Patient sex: M
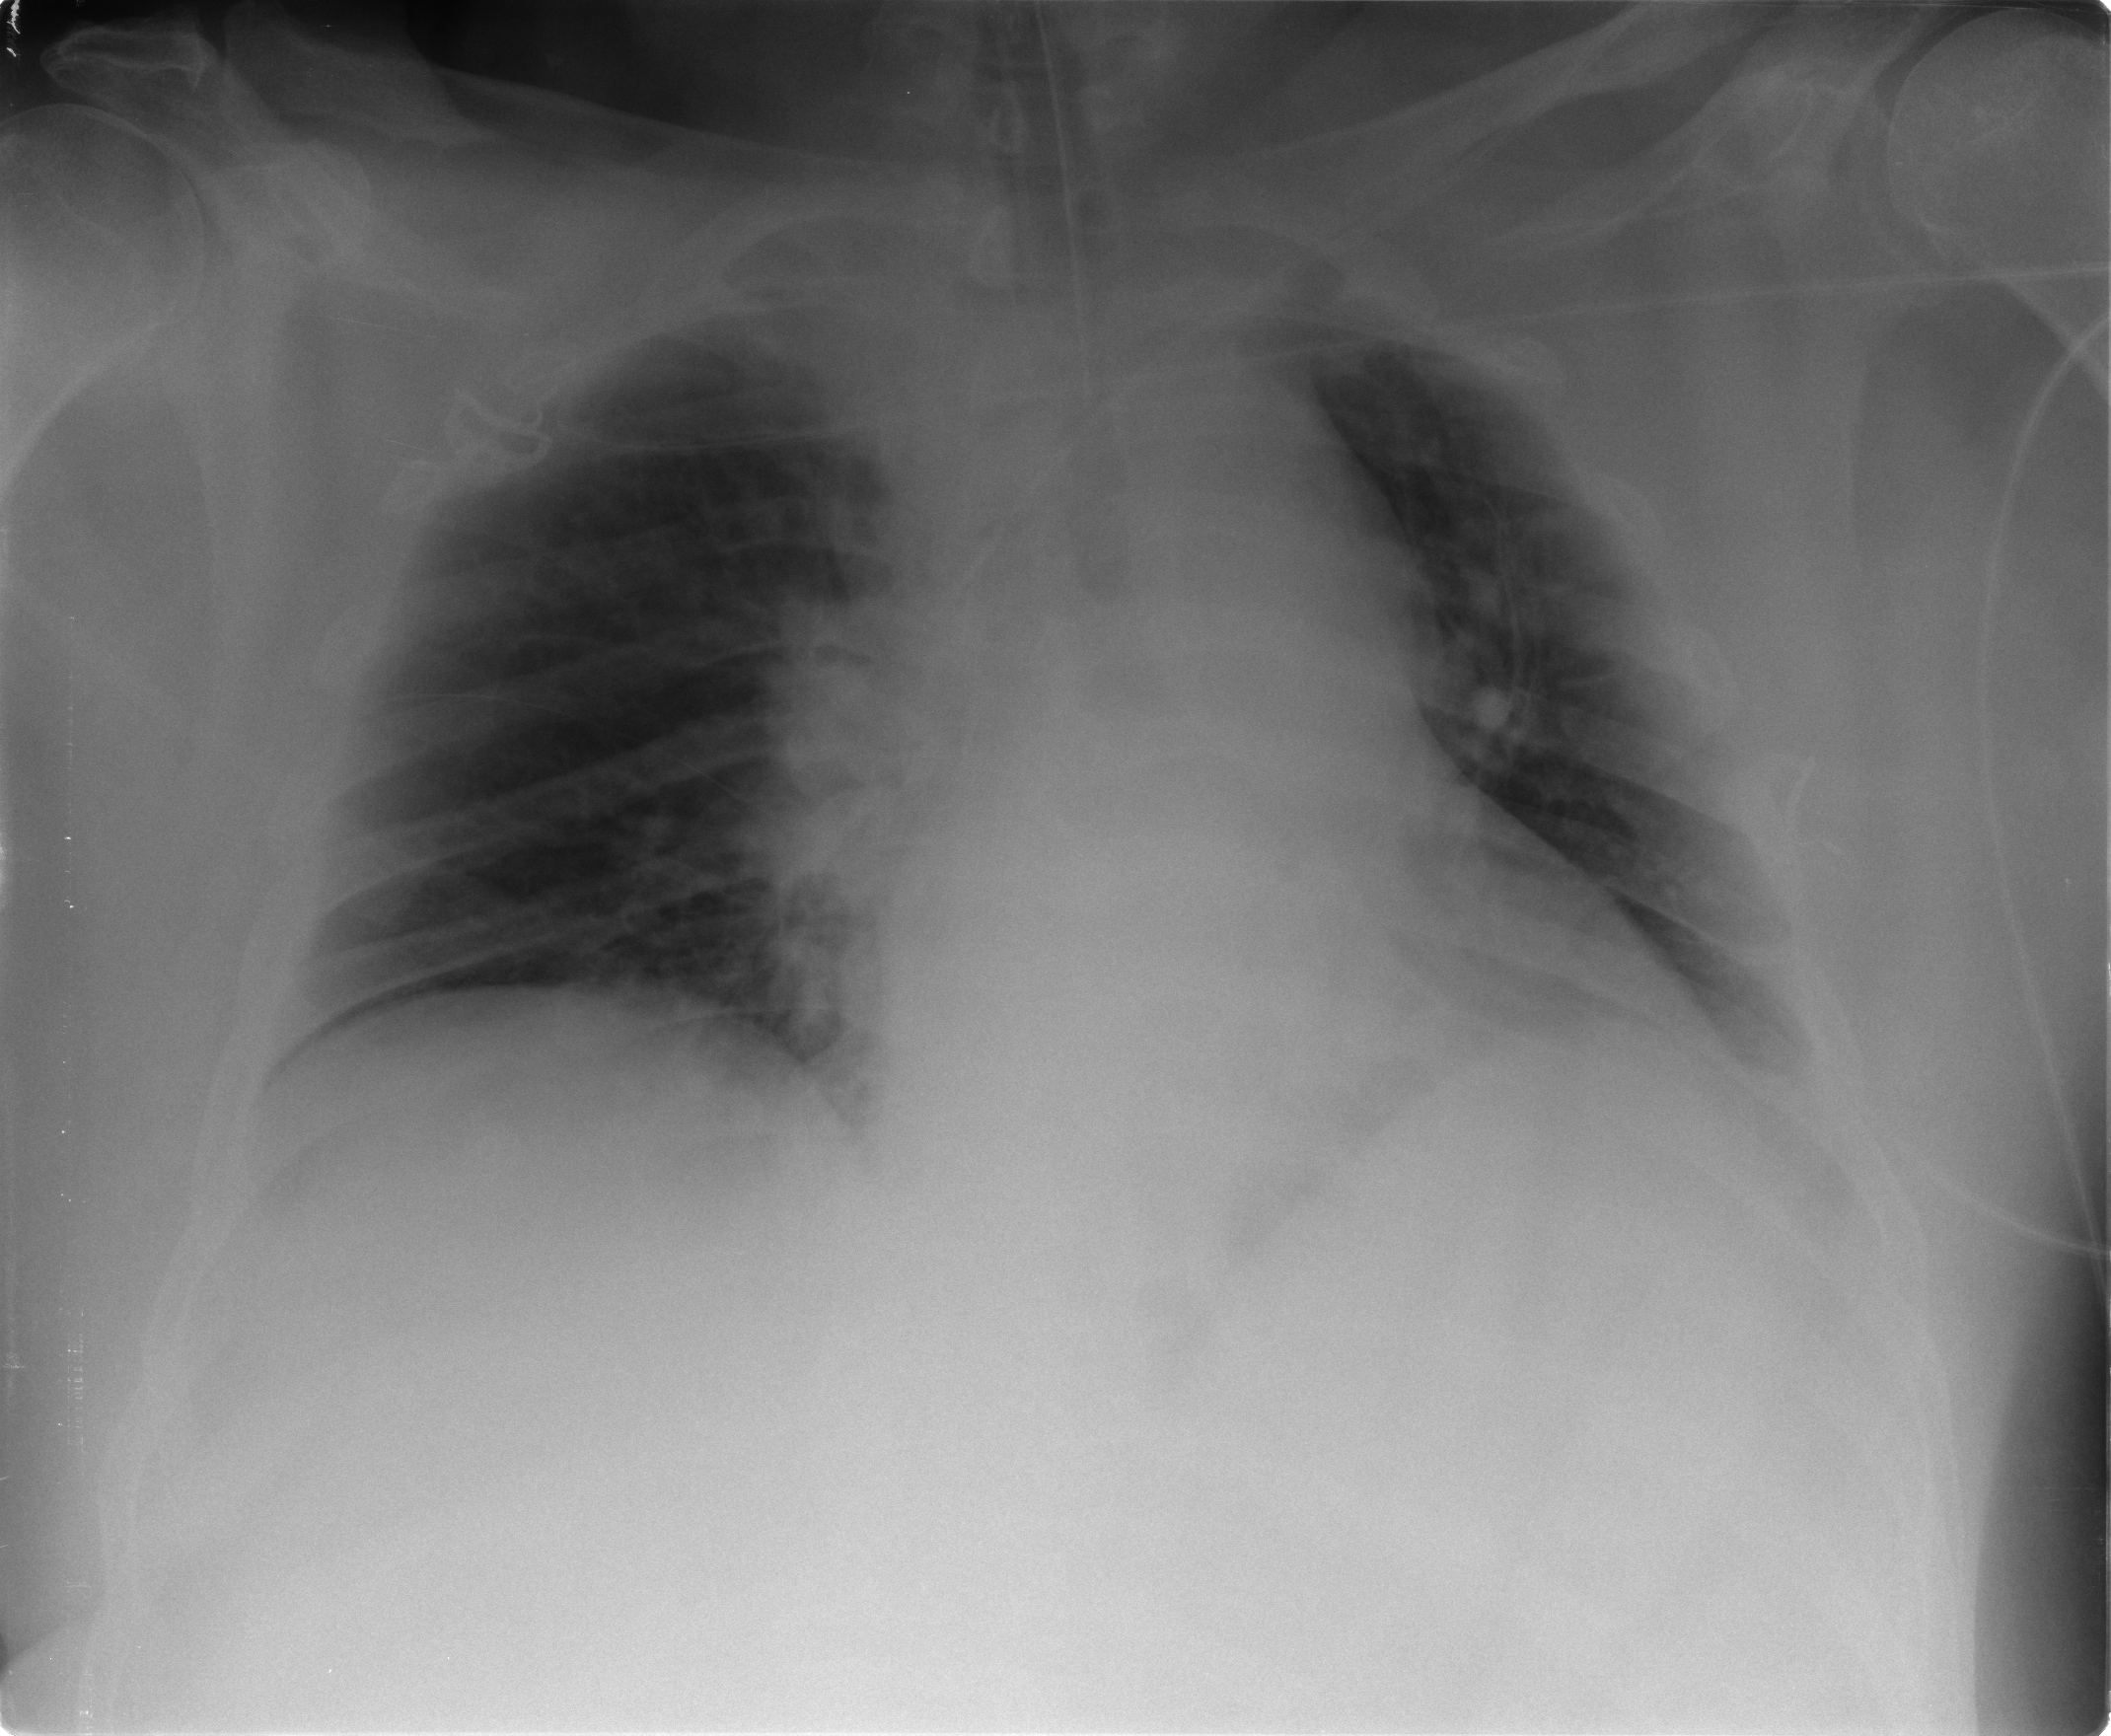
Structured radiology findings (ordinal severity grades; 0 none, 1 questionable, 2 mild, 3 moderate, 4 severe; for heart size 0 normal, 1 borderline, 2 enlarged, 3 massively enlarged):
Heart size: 0
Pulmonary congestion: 0
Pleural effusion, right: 0
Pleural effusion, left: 0
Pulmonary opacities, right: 0
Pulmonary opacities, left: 0
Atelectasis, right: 2
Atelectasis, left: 2